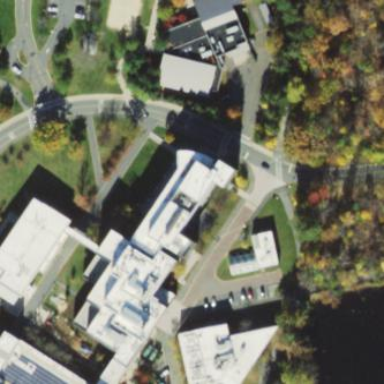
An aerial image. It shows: College building.